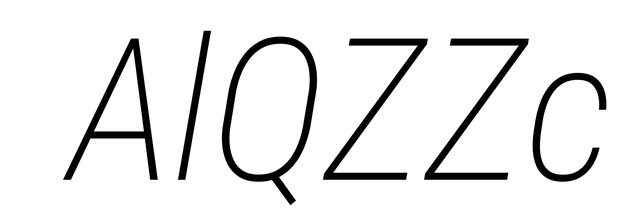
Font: Roboto-Italic_Condensed_ExtraLight_Italic